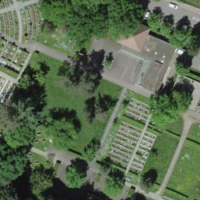
EUNIS habitat code: 55
Species observed at this site:
Salvia pratensis